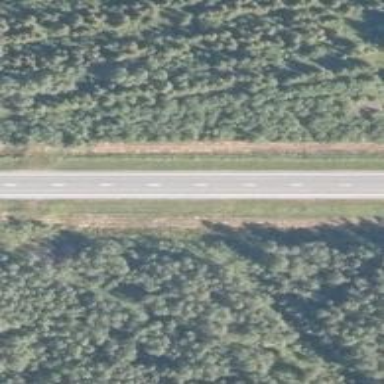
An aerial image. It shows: Trunk highway.